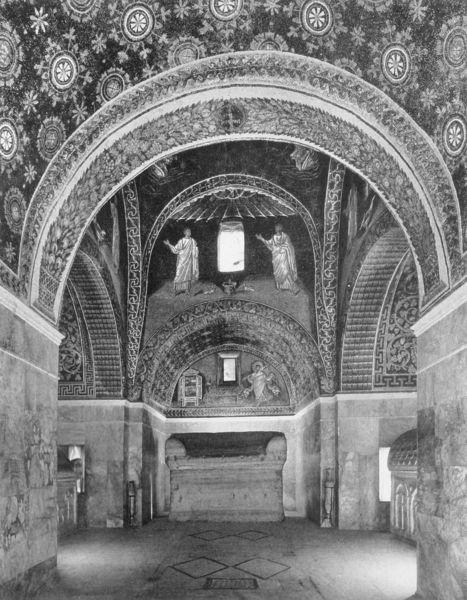
Titel: Mausoleum der Galla Placidia
Standort: Ravenna, Mausoleum der Galla Placidia (EU - I - Emilia-Romagna)
Schlagwörter: blumen, geste, schwarz, weiss, stein, kirche, boden, personen, bogen, zwei, rundbogen, ornamente, verzierung, foto, gewölbe, mosaik, altar, sarg, grotte, heiliger, heilige, tonnengewölbe, kiche, chapelle, eglise, anges, voute, byzanz, mosaique, dieu, fresque, hommes, decor, autel, nef, abside, transept, abbaye, croisée, trinité